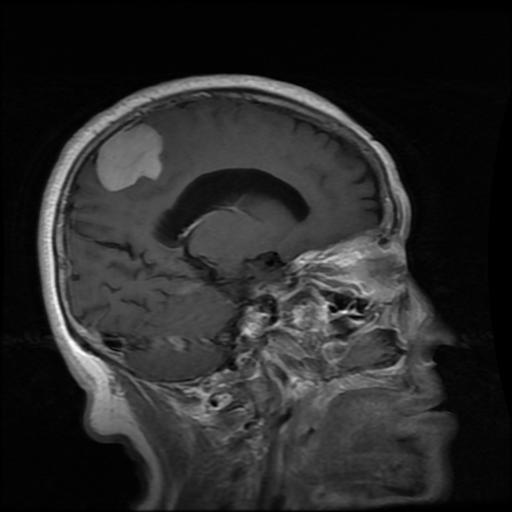
Label: meningioma